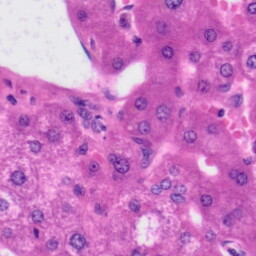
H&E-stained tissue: Liver